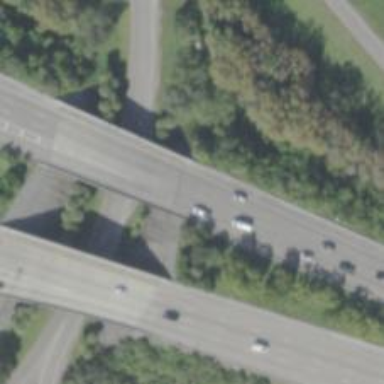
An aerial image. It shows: Motorway junction.